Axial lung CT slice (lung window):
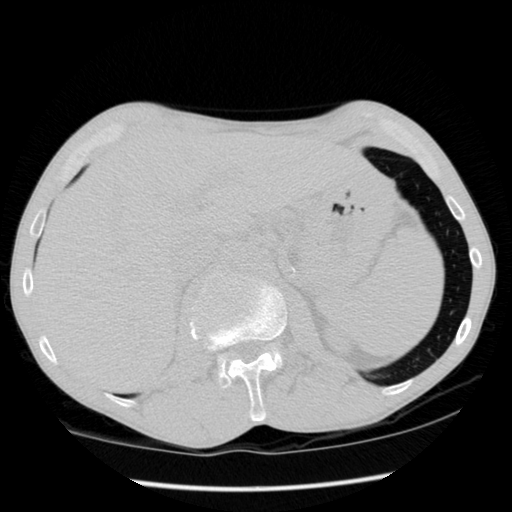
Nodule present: no